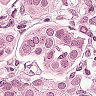
Metastatic tissue present: yes